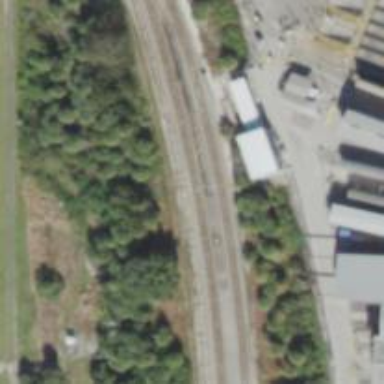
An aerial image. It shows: Railway track.